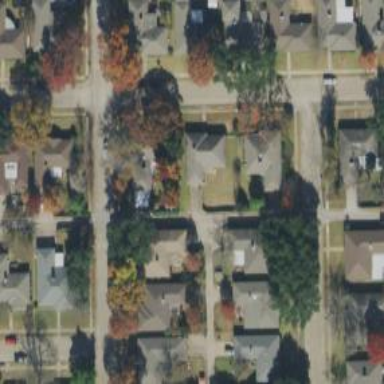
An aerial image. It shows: Alley classified as service road.